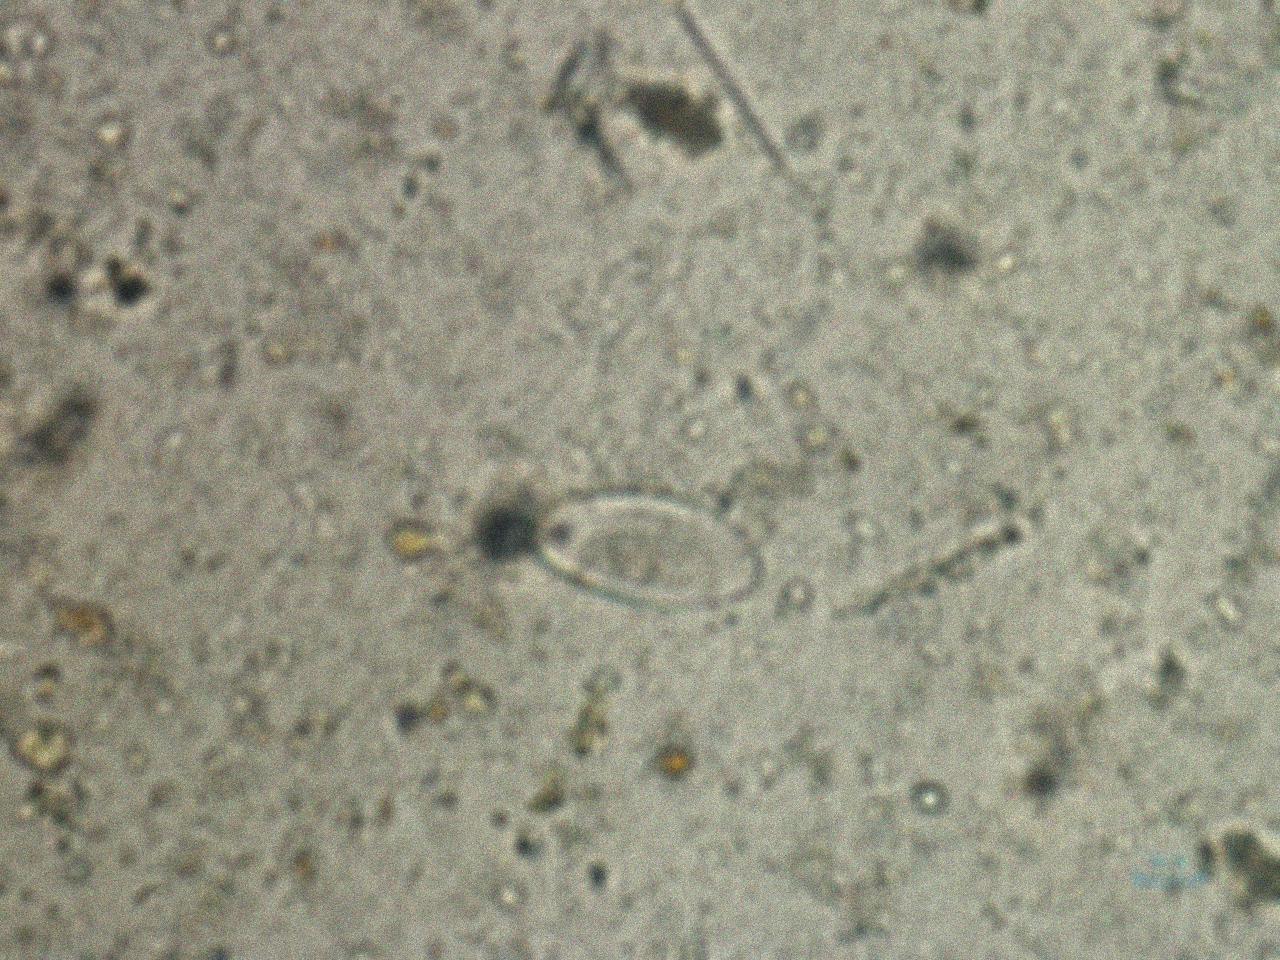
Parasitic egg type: Enterobius vermicularis